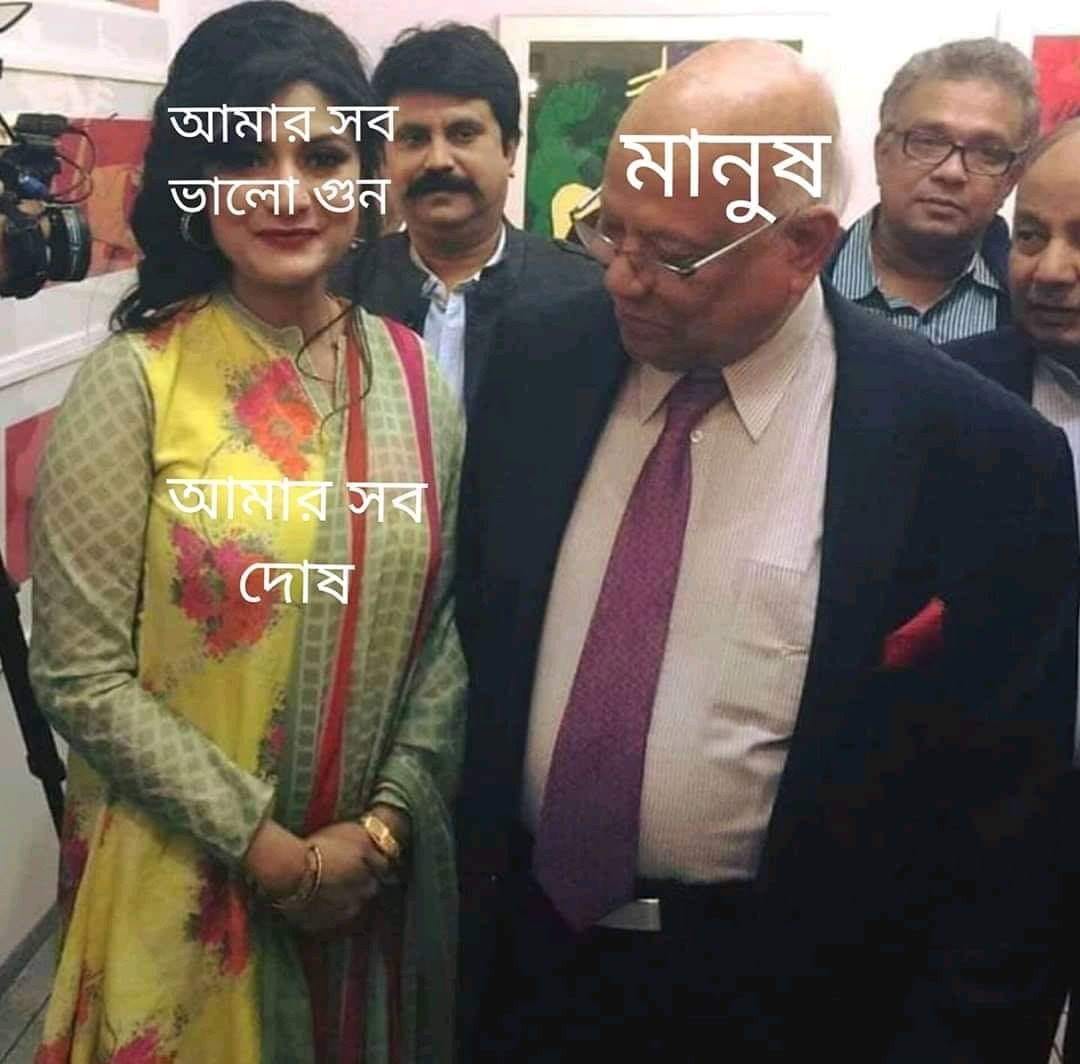
Caption: আমার সব ভালো গুন        মানুষ          আমার সব দোষ
Label: hate